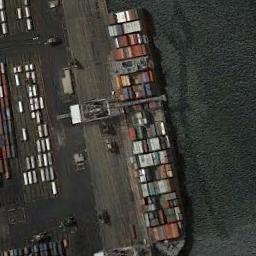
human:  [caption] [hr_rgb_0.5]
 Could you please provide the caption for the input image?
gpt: There is a ship in the green water on the shore .

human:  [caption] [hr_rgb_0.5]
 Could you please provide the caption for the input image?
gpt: There are many containers on the ship .

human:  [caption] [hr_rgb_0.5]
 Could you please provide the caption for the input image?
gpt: A container-laden ship docked at the dock, With large containers on the dock .

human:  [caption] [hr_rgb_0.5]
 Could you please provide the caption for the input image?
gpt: The cargo ship full of containers is docked at the container terminal and the water is deep blue .

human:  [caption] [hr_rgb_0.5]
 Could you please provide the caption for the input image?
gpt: The ship with many containers is at the harbor with many white containers .